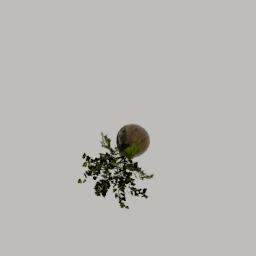
Label: decoration